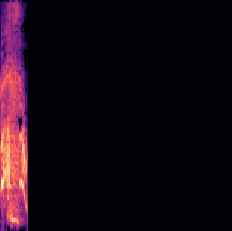
Sound class: Person sneeze